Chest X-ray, AP view. Patient: 48 years old, sex F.
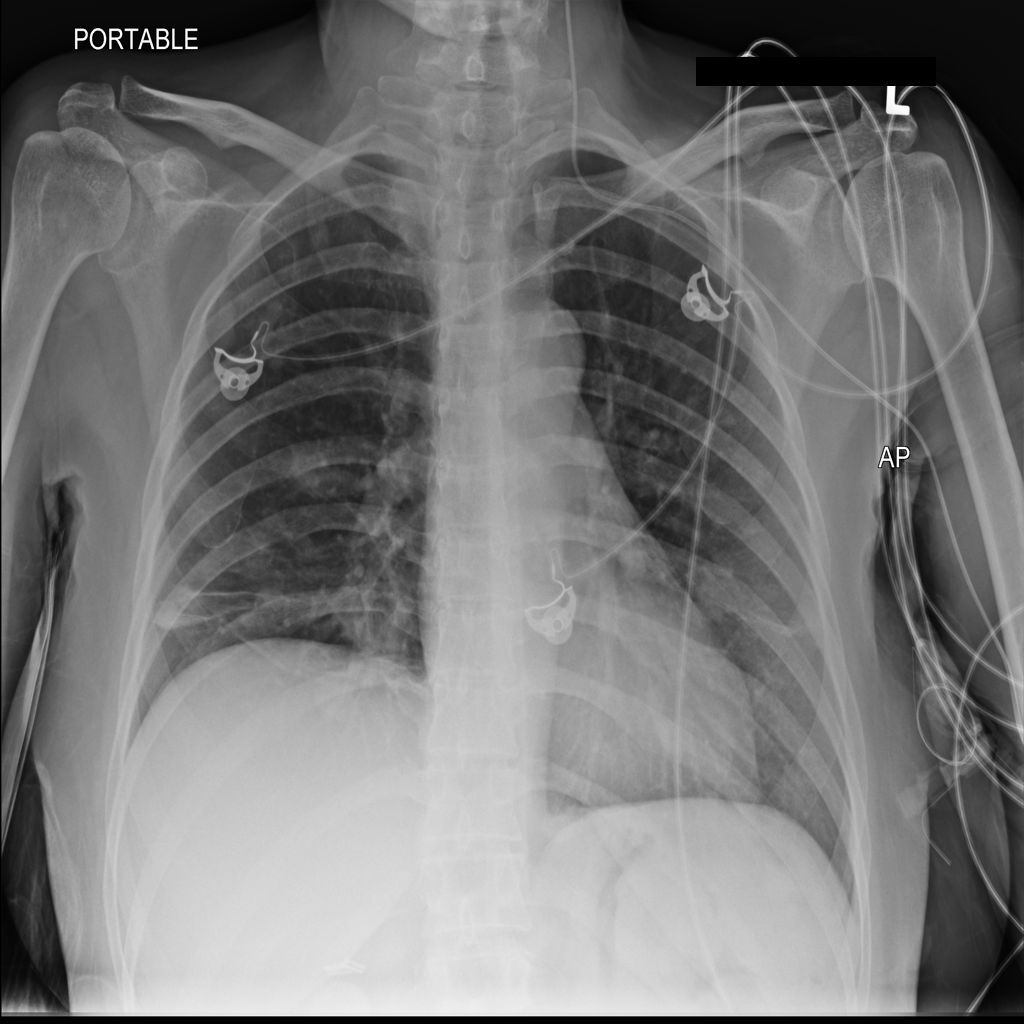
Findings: Atelectasis